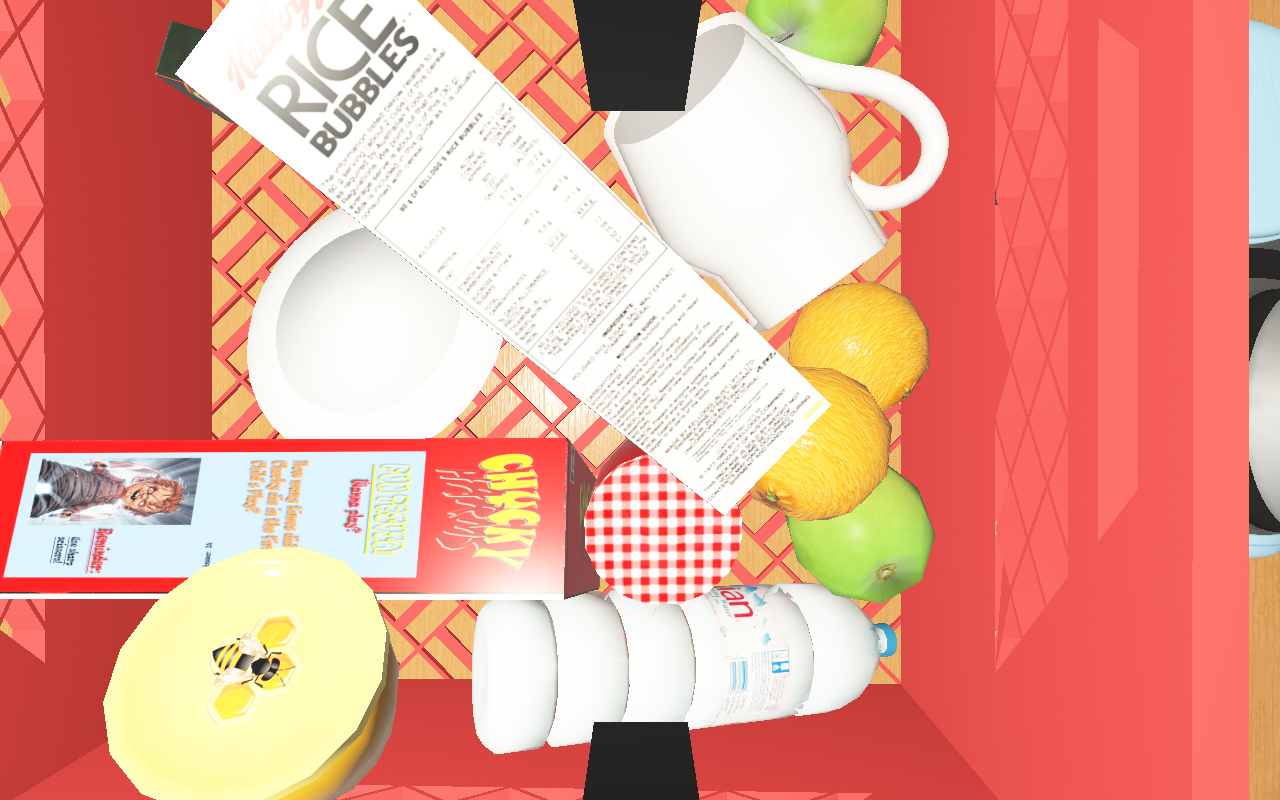
Objects in the scene:
water bottle
apple
orange
orange
cereal box